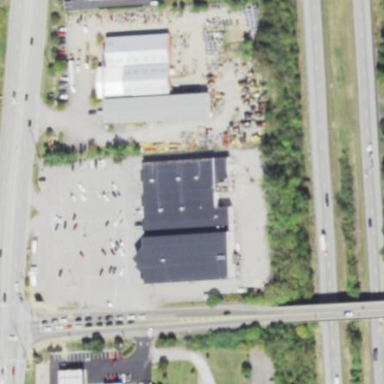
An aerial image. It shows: Retail building.